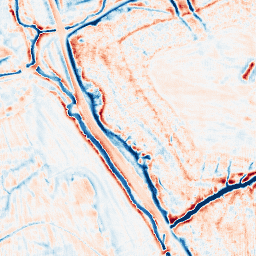
Category: edge_preserving
Decomposition family: bilateral
Decomposition parameters: d: 15
sigma_color: 50
sigma_space: 50
Upsampling method: fft_zeropad
Upsampling parameters: scale: 8
Upsampling scale: 8